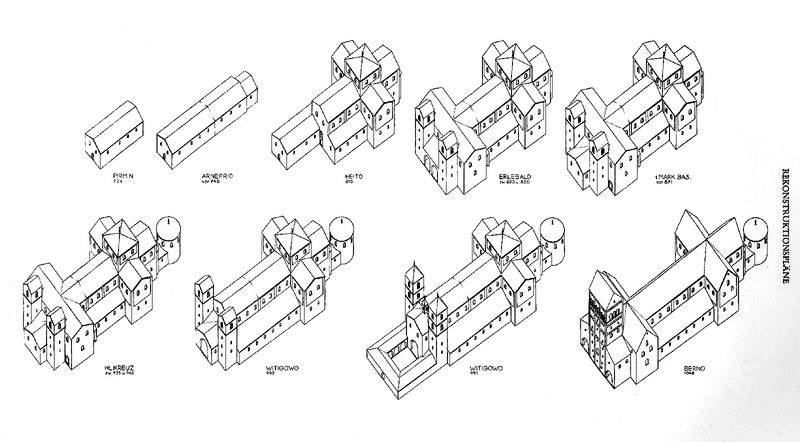
Titel: Insel Reichenau Klosterkirche Mittelzell
Standort: Reichenau (EU - D - BW)
Schlagwörter: weiß, fenster, skizze, zeichnung, dach, gebäude, architektur, kirche, turm, schrift, modell, ansicht, studie, mauer, vogelperspektive, kuppel, anbau, aufsicht, kirchen, kirch, kreuz, türme, schwarzweiß, text, entwurf, kathedrale, langhaus, anfang, kirchenschiff, querhaus, seitenschiff, chor, plan, beispiele, skizzen, bau, wachstum, sakralbau, legende, basilika, rekonstruktion, grundriss, bauwerk, aufriss, bauplan, vergleich, erweiterung, hallenkirche, vierung, umbau, längsschiff, westwerk, varianten, anbauten, kirchenbau, pläne, bauphasen, größe, stadien, phasen, krche, chronologie, umbauten, lkirche, bauühasen, bauwesen, hl. kreuz